Question: i created a windows service in c++ and when i try start the service i get the message error 5: access denied.

my user account is set to admin and i even tried using the default admin account on the computer and it still doesn't work.
i can install/uninstall the service through the cmd without problems but i can't start the service
the code isn't the problem here its the user account. any suggestions on how to fix this?
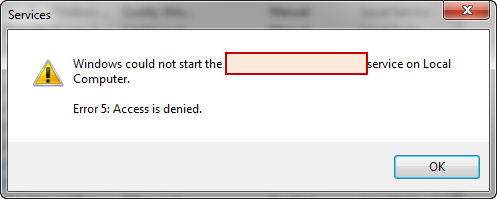
Answer: "Running a service" is not simply "starting a program on my desktop". It does not necessarily run as "you".
The service is detached from any desktops and it actually ignores your user account. The service will have its own account/password configuration stored in the OS and when you run it, you only order it to start up. It will startup on its own user account. If you have put your .exe/.dll files in some protected folder, and if you have not configured neither the accessrights to that files nor user-pass for the service, then there's great odds that the service tries to run at default service user account like 'LocalService' or 'NetworkService' and that it simply cannot touch the files.
If you installed the service properly, go to ControlPanel - AdministrativeTools - Services, find your service and check the (if I remember well) second tab and verify that the username presented here has access to the files that are tried to be loaded and run. If the username is wrong, correct it. If you don't care about the username, then just peek that name and set accessrights on the folder and/or files such that both "read directry contents" and "read" and "execute" are available for that-username-the-service-tries-to-run-as.